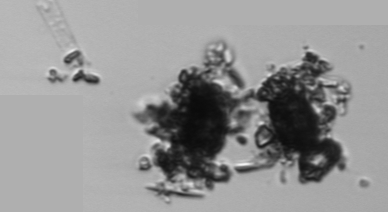
Label: Thalassiosira_TAG_external_detritus